Lunar surface albedo tile
Center latitude: 23.271
Center longitude: 10.616
Resolution (meters per pixel, mean): 182.14
Tile area (km^2): 34660.71
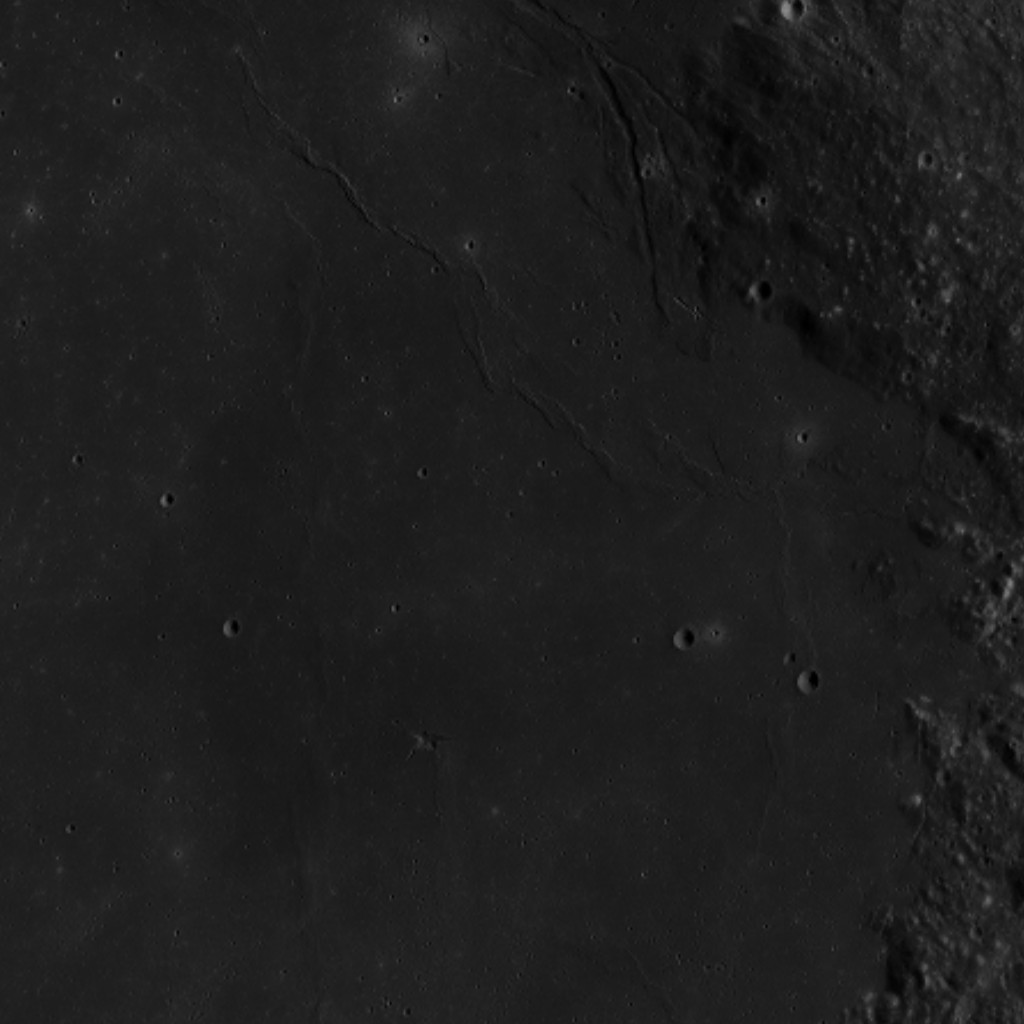